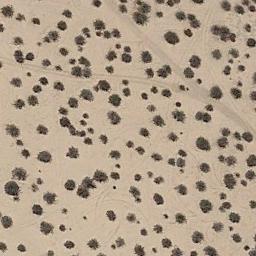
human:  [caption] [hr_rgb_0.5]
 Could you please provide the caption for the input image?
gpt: The chaparral is consist of some bushes on the desert .

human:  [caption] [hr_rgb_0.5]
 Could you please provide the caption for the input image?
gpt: There are some scattered trees in this desert .

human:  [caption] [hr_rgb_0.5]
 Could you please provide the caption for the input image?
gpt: Chaparral is evenly distributed on the sand .

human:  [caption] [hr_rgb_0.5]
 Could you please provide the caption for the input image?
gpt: Some disconnected chaparrals of different sizes grow in the desert .

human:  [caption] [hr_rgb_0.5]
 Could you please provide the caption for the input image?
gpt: The vegetation in the chaparral is approximately the same size .